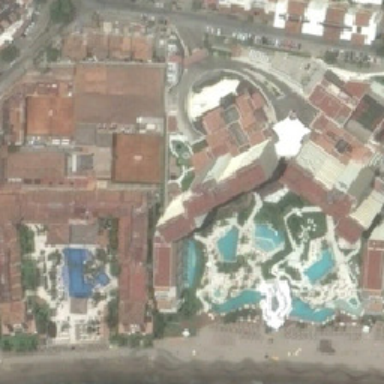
Many buildings and some swimming pools are near the beach .